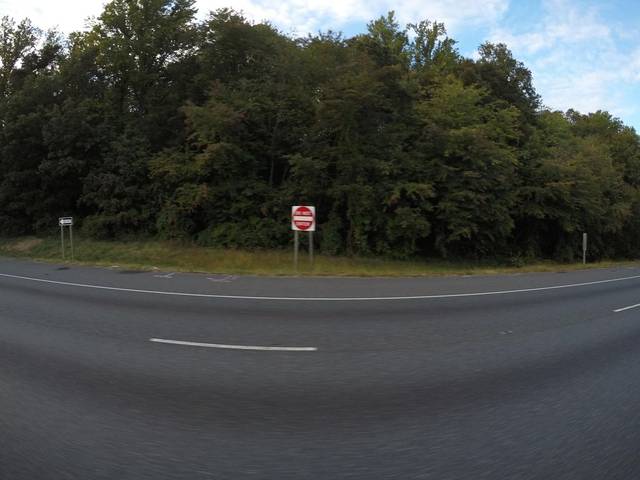
Region: United States
Coordinates: 39.423, -76.398